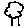
Label: tree